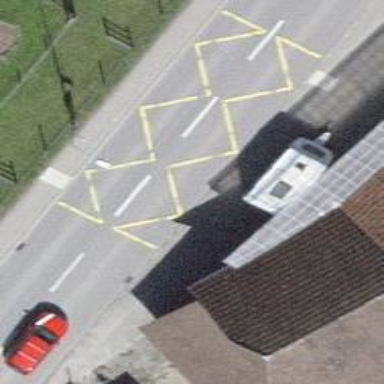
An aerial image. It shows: Bus stop with designated public transport stop position.